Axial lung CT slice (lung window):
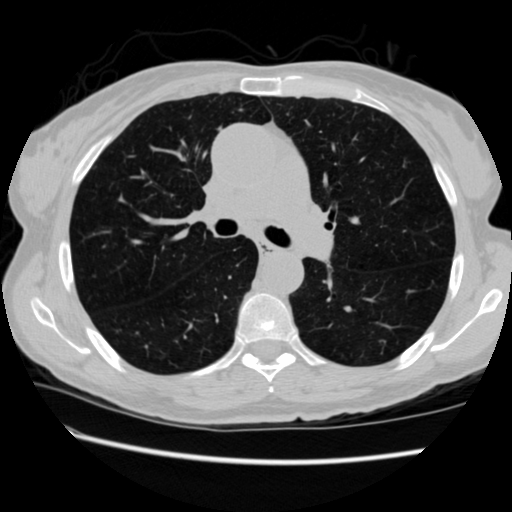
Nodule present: no